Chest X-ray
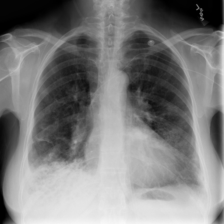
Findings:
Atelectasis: positive
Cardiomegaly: negative
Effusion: negative
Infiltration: negative
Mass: negative
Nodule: negative
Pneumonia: negative
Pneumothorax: negative
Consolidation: negative
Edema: negative
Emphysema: negative
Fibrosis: negative
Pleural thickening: negative
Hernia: negative